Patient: sex F, age 48
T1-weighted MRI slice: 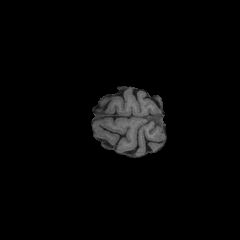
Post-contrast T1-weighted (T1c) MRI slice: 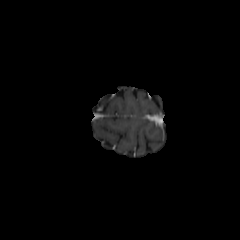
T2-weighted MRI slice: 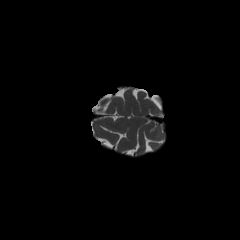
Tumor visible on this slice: no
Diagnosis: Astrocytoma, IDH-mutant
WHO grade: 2